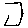
Label: hexagon